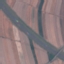
Land use / land cover class: Highway